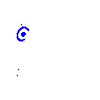
Particle: electron